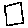
Label: square